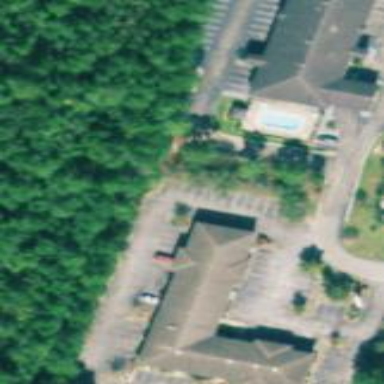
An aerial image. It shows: Building that is motel.